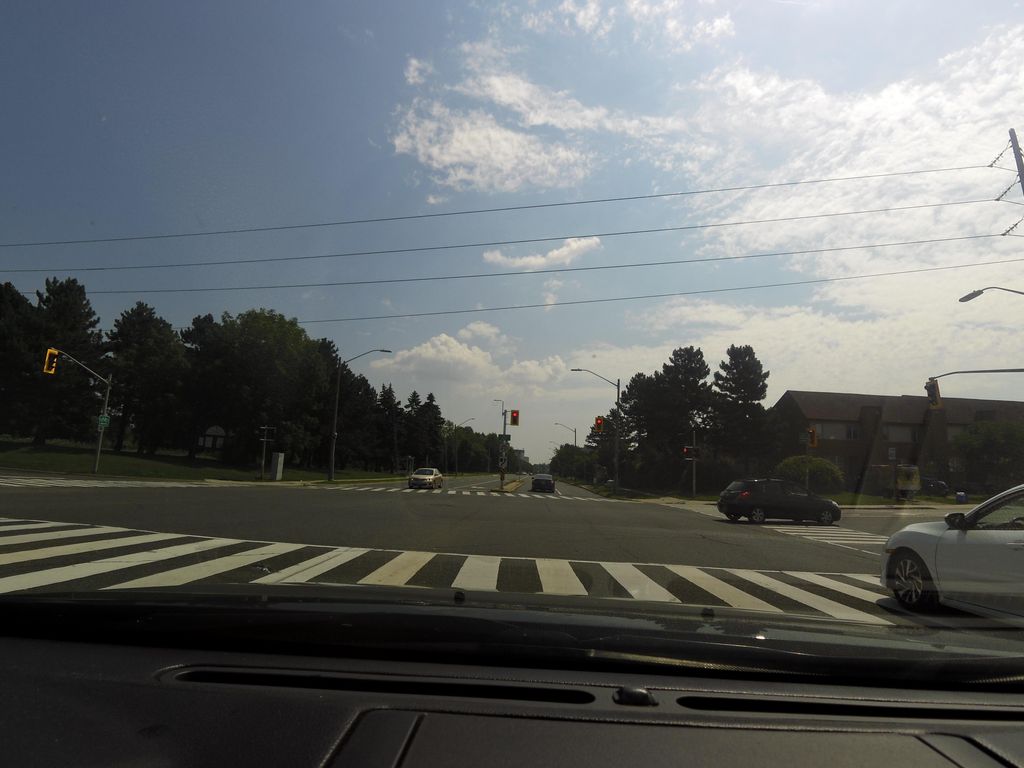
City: hamilton